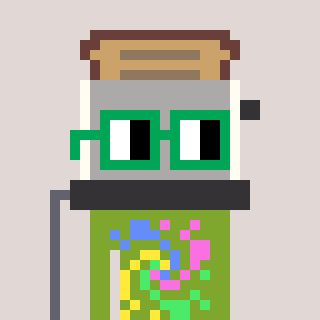
a pixel art character with square green glasses, a toaster-shaped head and a slimegreen-colored body on a warm background